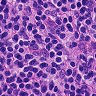
Metastatic tissue present: no